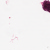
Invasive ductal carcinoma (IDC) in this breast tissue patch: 0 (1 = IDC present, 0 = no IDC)